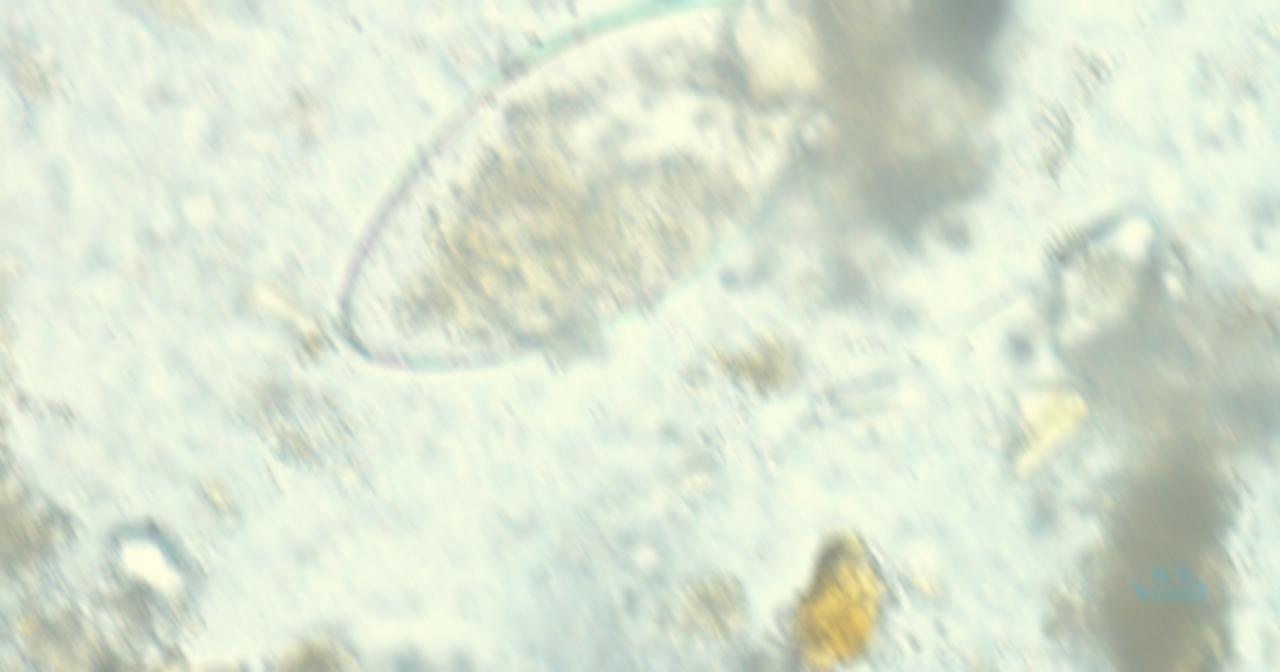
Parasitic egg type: Fasciolopsis buski